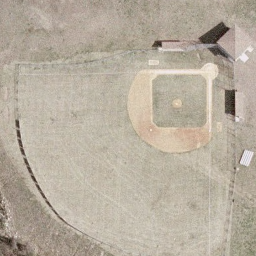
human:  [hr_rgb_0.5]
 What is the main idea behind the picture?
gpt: baseball diamond